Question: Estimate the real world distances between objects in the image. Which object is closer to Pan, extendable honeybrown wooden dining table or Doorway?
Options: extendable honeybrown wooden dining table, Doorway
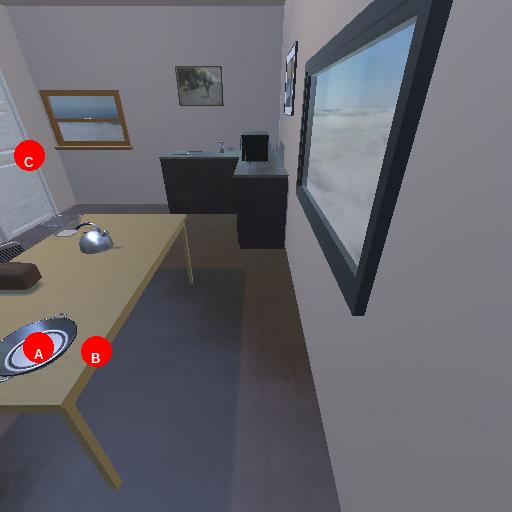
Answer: extendable honeybrown wooden dining table